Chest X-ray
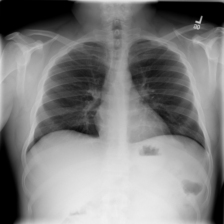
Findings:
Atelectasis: negative
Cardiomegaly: negative
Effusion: negative
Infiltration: positive
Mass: negative
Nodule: negative
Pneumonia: negative
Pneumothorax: negative
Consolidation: negative
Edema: negative
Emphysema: negative
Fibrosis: negative
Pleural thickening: negative
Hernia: negative